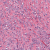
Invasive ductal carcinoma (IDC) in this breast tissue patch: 1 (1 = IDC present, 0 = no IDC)